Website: walmart
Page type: account-selection
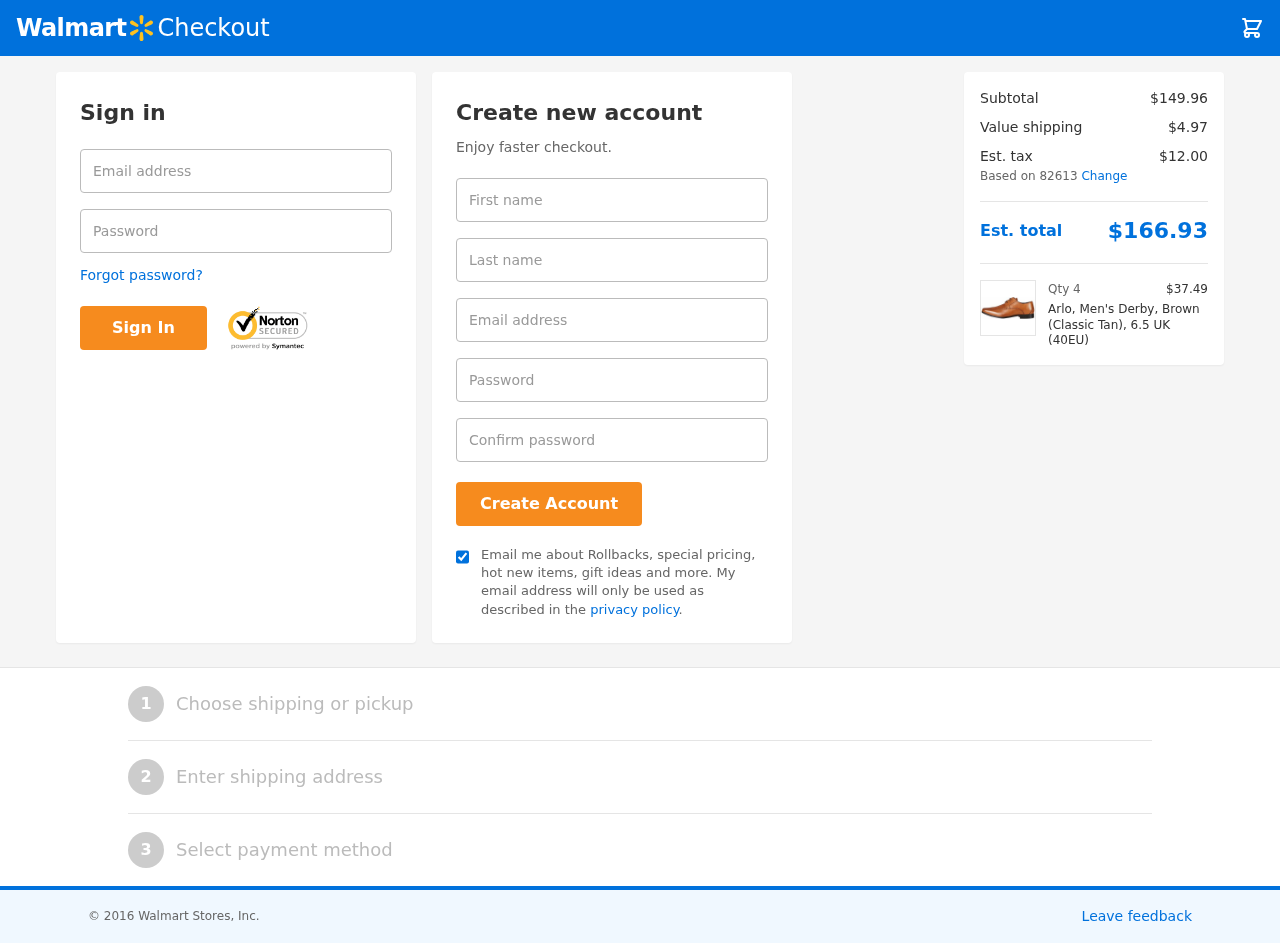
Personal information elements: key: PII_EMAIL
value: david.miller@gmail.com
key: PII_FIRSTNAME
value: David
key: PII_LASTNAME
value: Miller
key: PII_LOGIN_USERNAME
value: dmiller383
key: PII_POSTCODE
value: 82613
Product elements: key: PRODUCT1_NAME
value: Arlo, Men's Derby, Brown (Classic Tan), 6.5 UK (40EU)
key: PRODUCT1_PRICE
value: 37.49
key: PRODUCT1_QUANTITY
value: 4
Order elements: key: ORDER_SUBTOTAL
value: $149.96
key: ORDER_SHIPPING_COST
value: $4.97
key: ORDER_TAX
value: $12.00
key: ORDER_TOTAL
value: $166.93